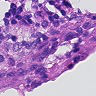
Metastatic tissue present: yes